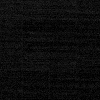
Atmospheric dust classification: dusty